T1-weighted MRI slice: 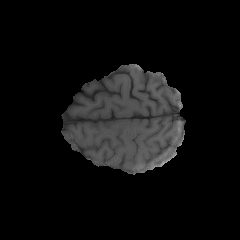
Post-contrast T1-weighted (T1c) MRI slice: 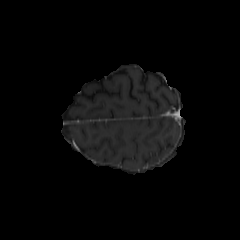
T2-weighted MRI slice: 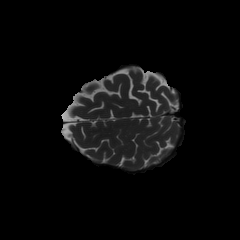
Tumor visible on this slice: no